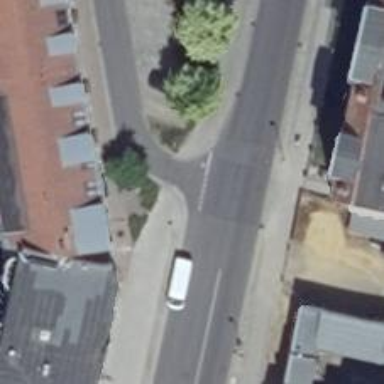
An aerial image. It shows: Residential road with asphalt surface. There are sidewalks on both sides and designated cycle lane.